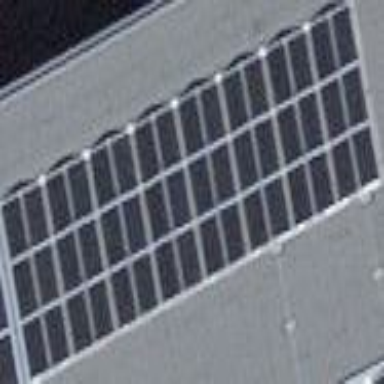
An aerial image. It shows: Solar power generator utilizing photovoltaic technology with solar photovoltaic panels.